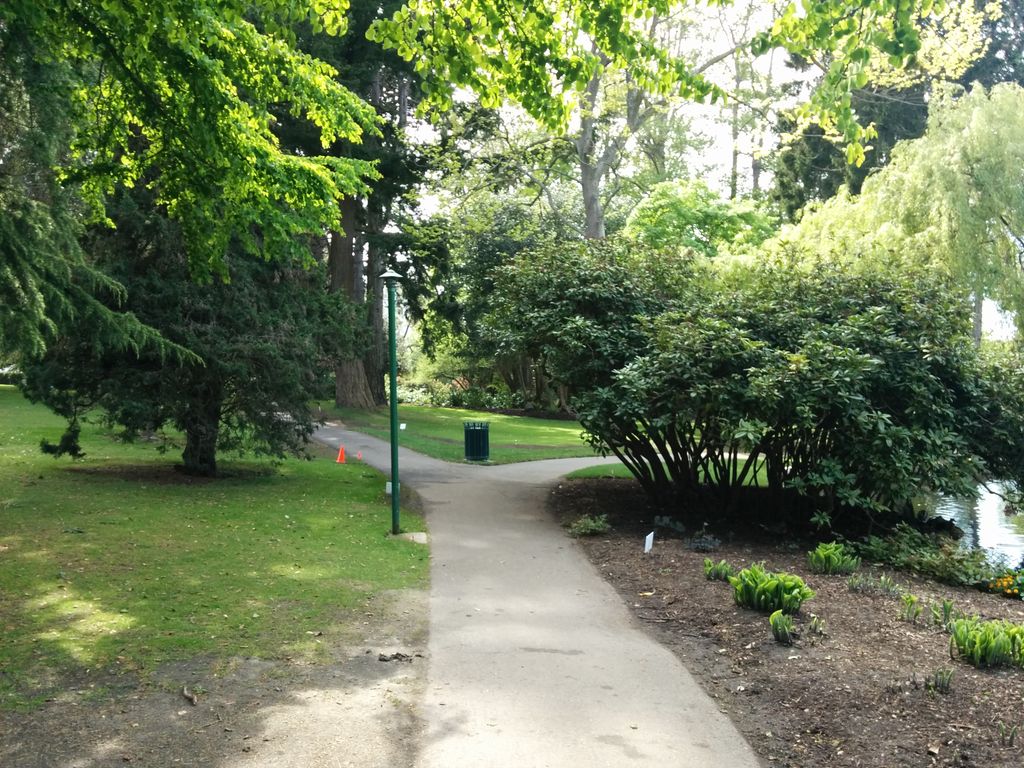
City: victoria